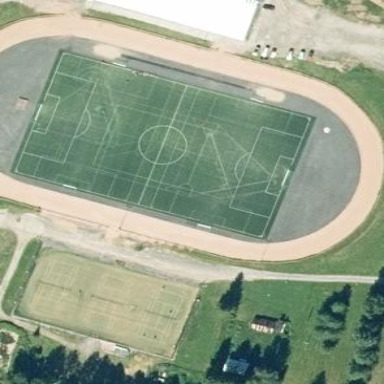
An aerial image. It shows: Artificial turf pitch for leisure activities.